Field crop: maize
Growth stage: 2
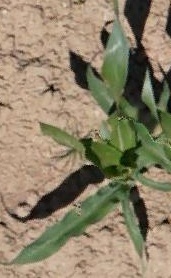
Species: maize